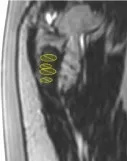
Sagittal.
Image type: radiology (mri)